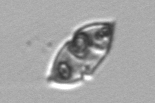
Label: Gyrodinium